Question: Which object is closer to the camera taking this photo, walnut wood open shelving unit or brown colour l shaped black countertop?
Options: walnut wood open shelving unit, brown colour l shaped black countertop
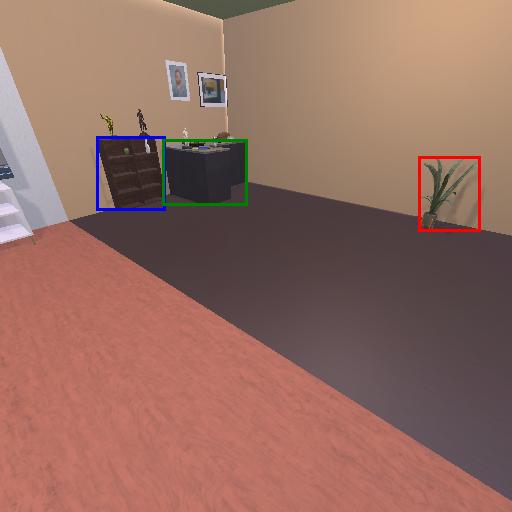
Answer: walnut wood open shelving unit